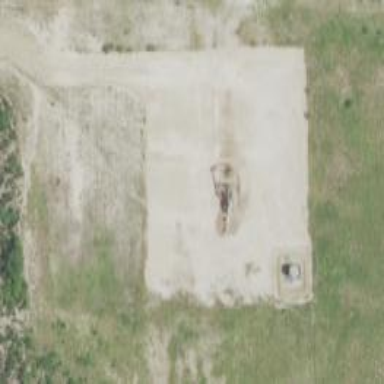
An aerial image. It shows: Petroleum well.